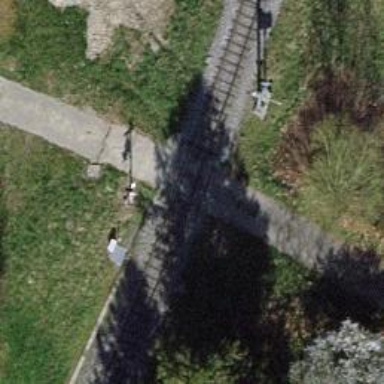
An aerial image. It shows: Level crossing along the railway.